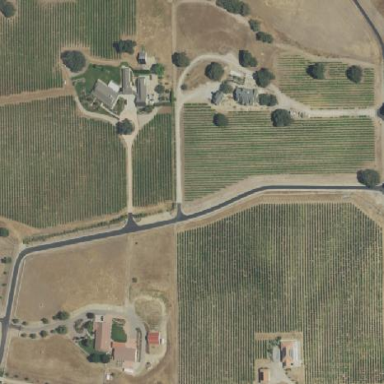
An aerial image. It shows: Vineyard growing grapes.